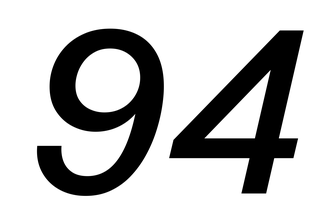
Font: InstrumentSans-Italic_Medium_Italic